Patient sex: M
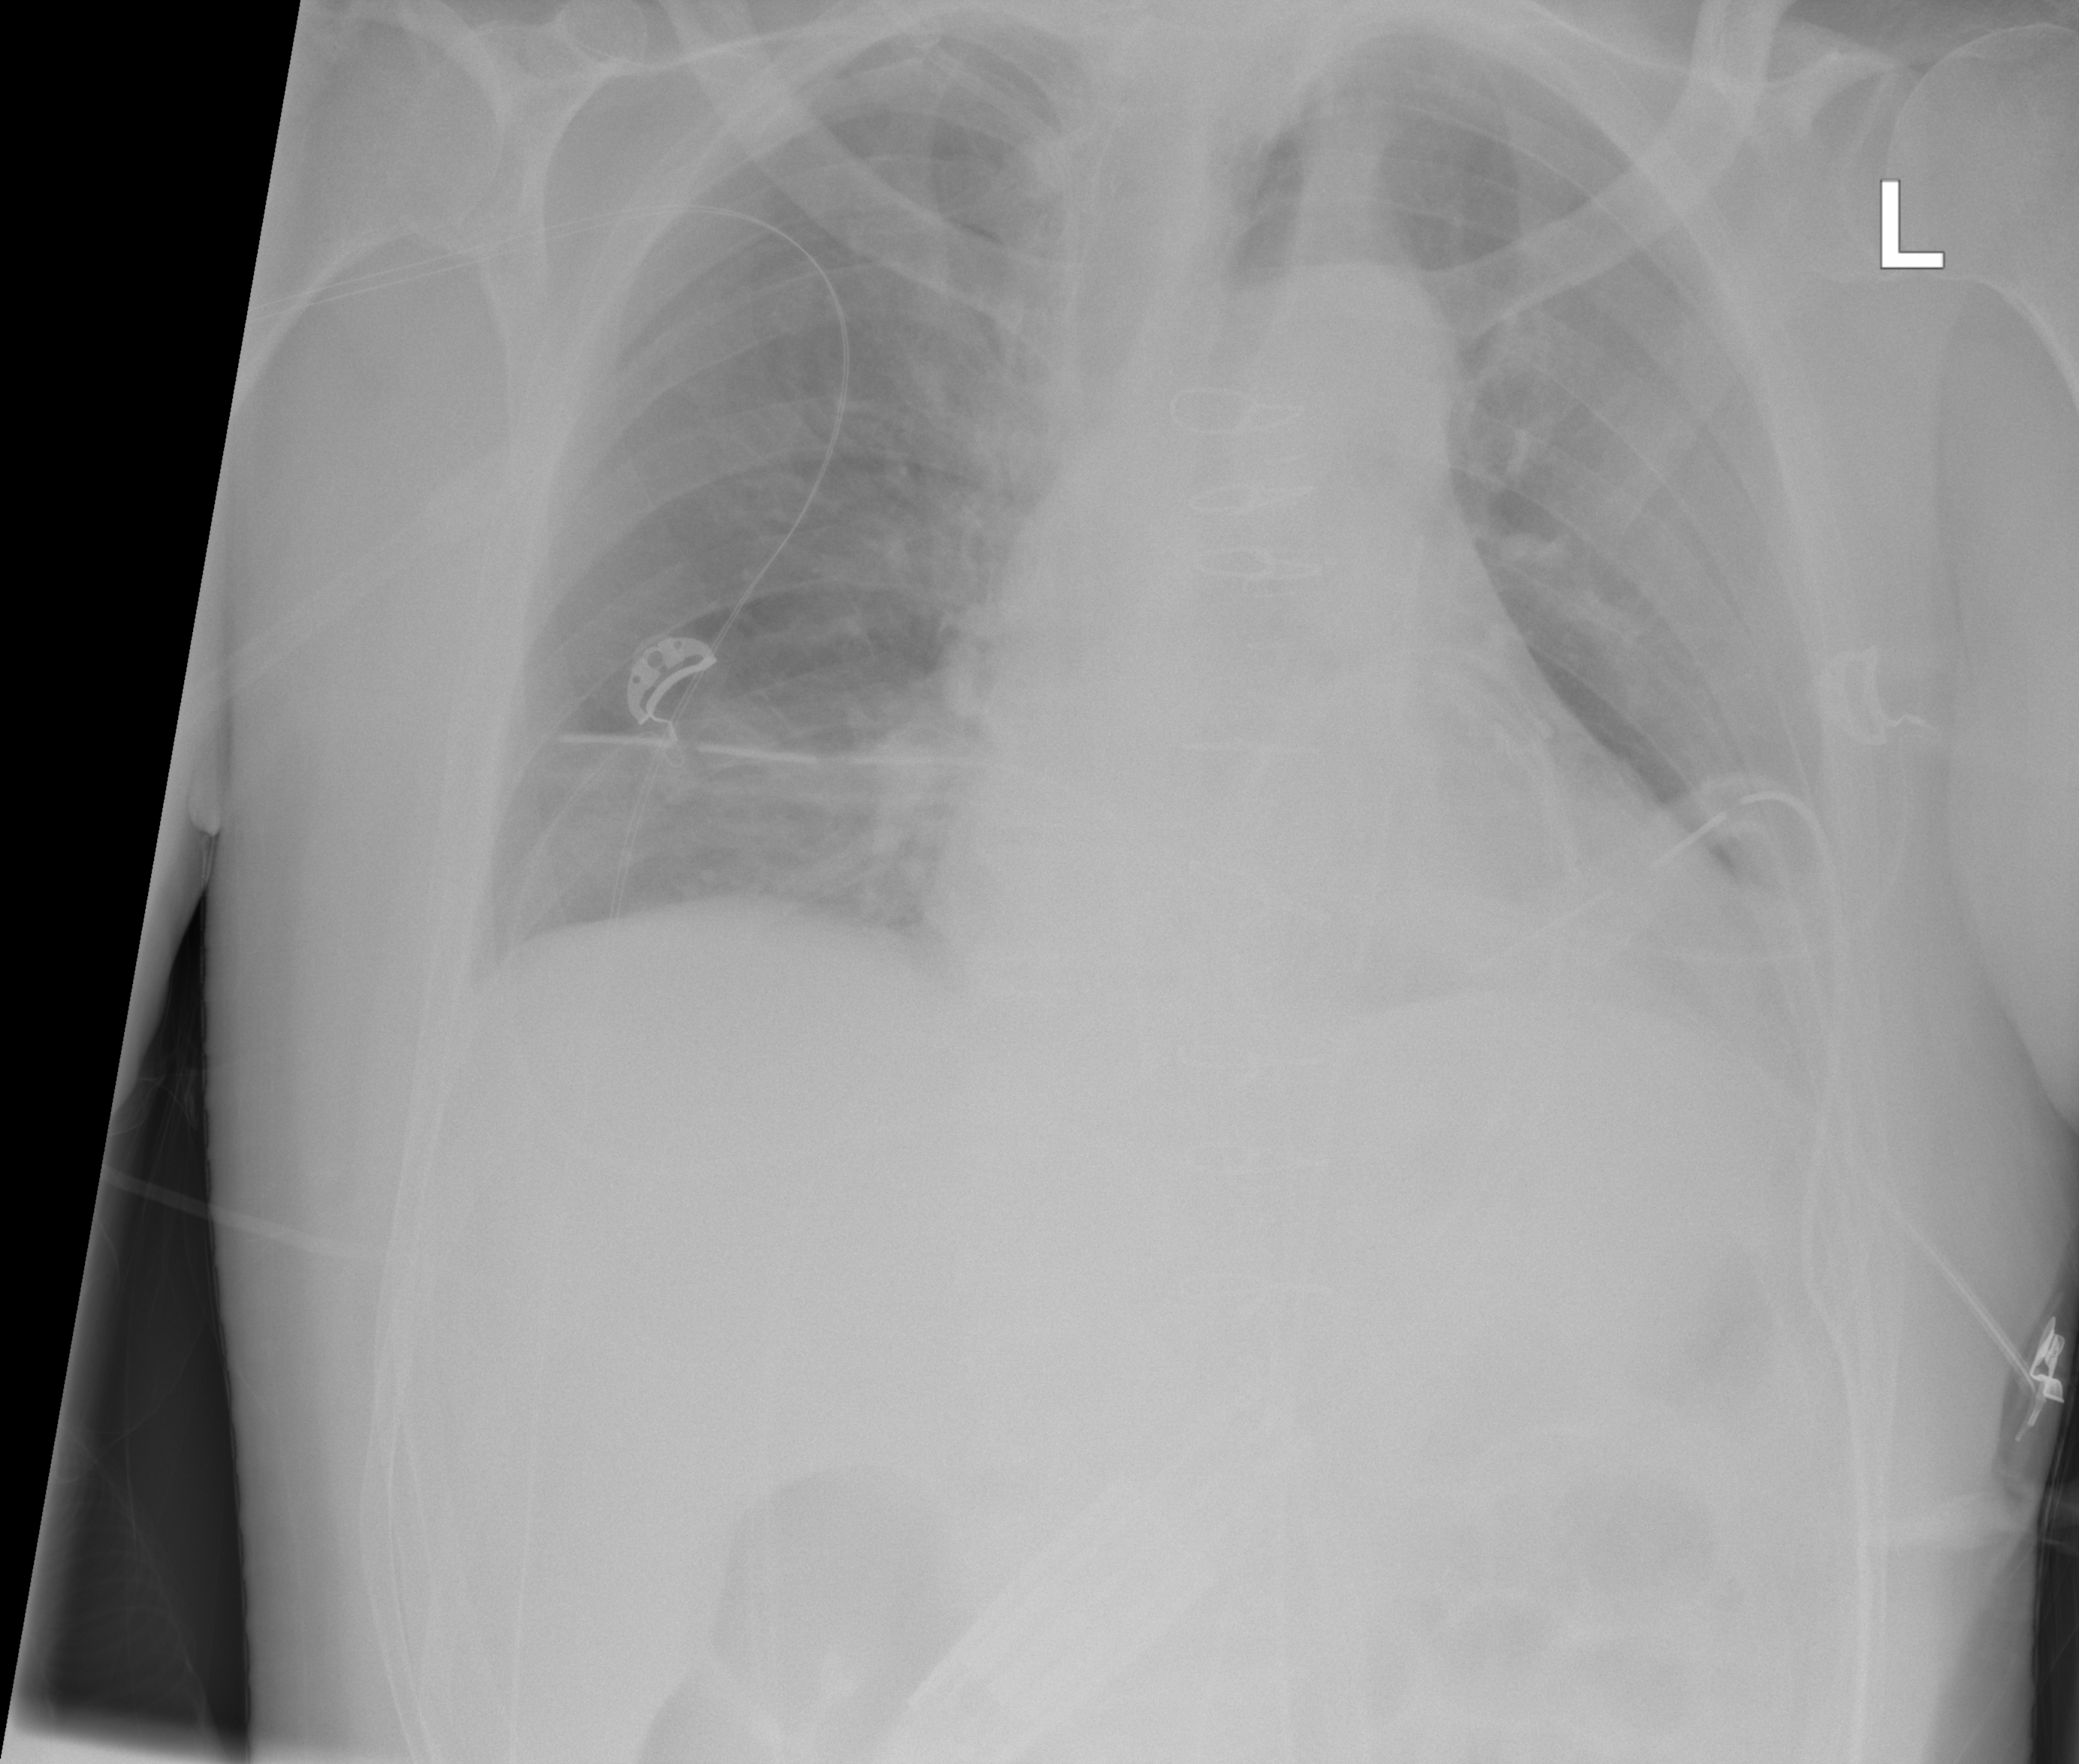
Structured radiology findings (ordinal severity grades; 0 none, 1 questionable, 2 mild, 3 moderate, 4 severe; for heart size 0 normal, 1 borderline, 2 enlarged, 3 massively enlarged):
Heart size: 2
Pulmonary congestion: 2
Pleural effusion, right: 2
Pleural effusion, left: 2
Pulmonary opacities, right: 2
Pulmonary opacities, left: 0
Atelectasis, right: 2
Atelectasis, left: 2